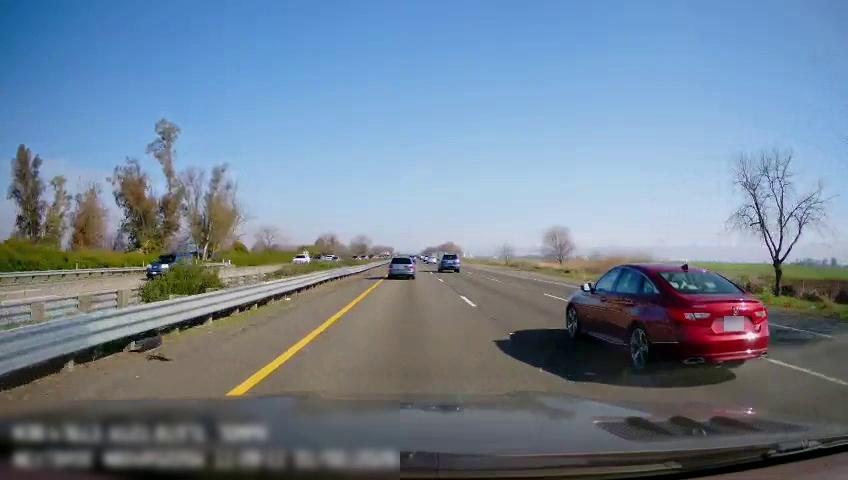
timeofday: Day
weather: Sunny
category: Drivable Space
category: Drivable Space
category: Vehicles | Car
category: Vehicles | SUV
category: Vehicles | SUV
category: Vehicles | Car
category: Vehicles | SUV
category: Vehicles | Car
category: Lanes | Current Lane
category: Lanes | Current Lane
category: Lanes | Alternate Lane
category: Lanes | Alternate Lane